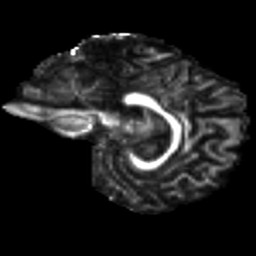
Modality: FA
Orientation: sagittal
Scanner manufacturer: siemens
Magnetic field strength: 3 T
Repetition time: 9.2 s
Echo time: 0.084 s